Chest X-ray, PA view. Patient: 76 years old, sex M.
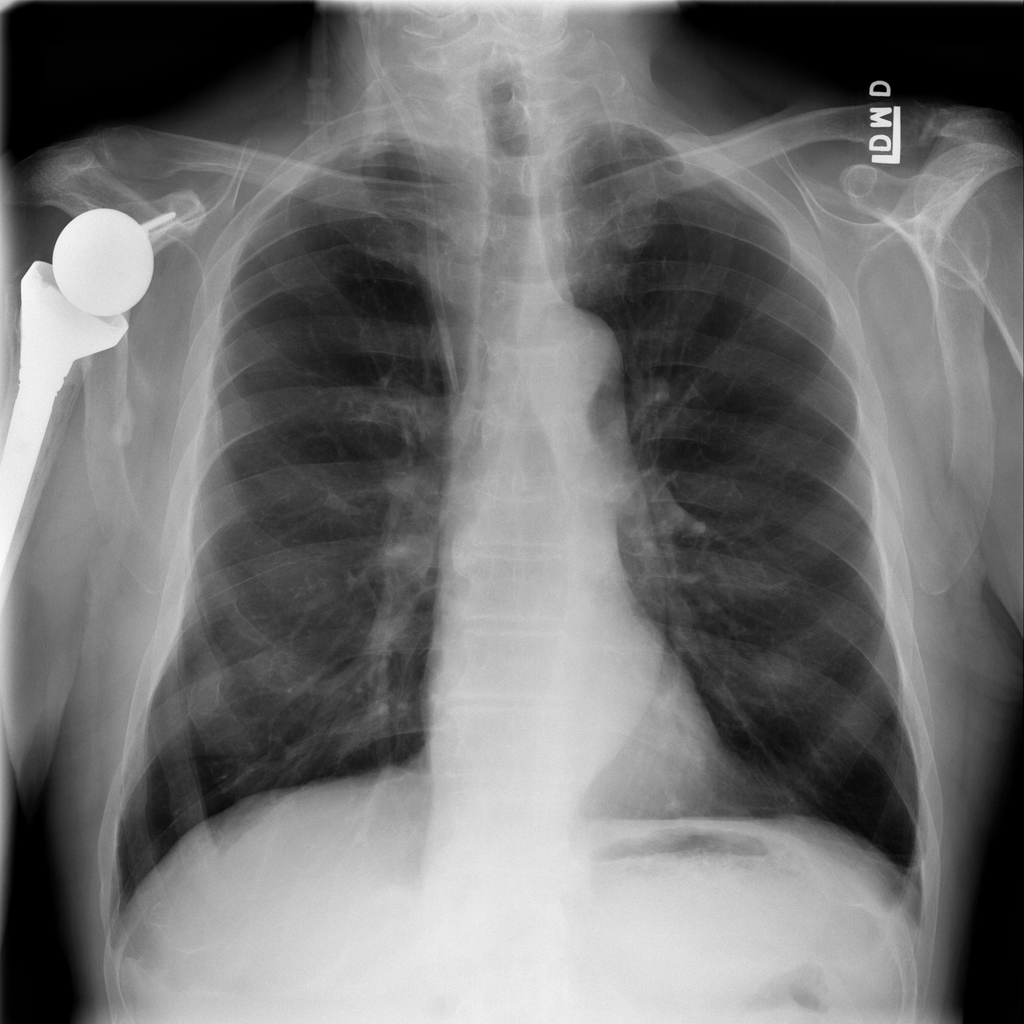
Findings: No Finding